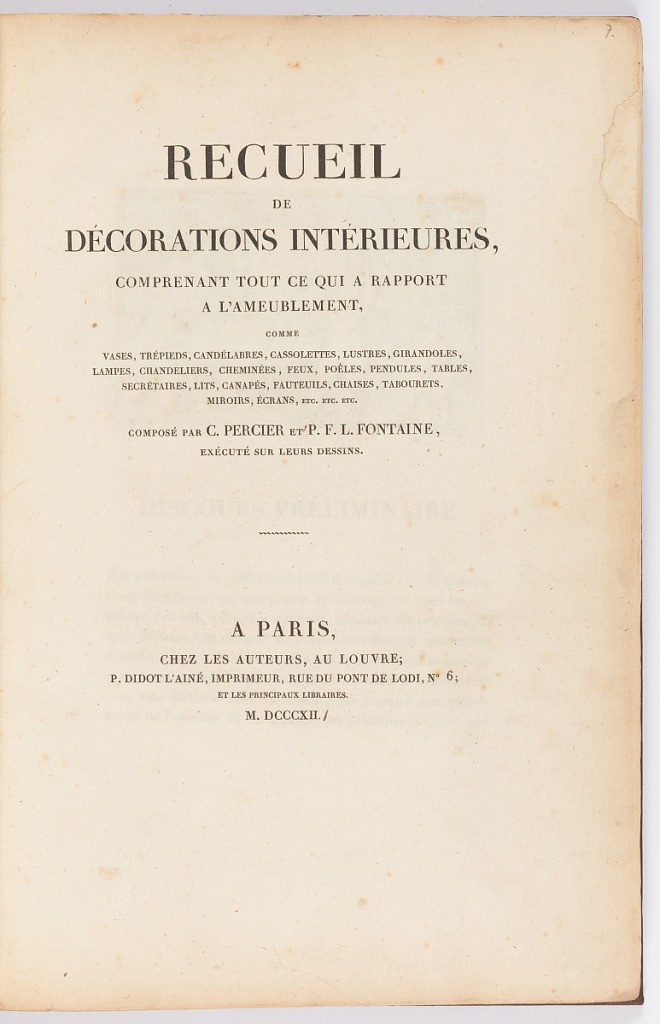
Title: L'Une des Faces de la Chambre à Coucher de Mme G. à Pari
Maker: Charles Percier, French, 1764–1838
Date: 1812
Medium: Etching on cream wove paper
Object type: Print
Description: Plate 37 of the book by Charles Percier and Pierre-François-Léonard Fontaine, "Recueil de decorations intérieures comprenant tout ce qui a rapport a l'ornement" (1801-12). This image shows a wall elevation for a woman's bedroom, ornamented with paintings and tapestries in the so-called "Etruscan" style.